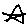
Label: star